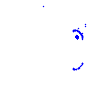
Particle: kaon